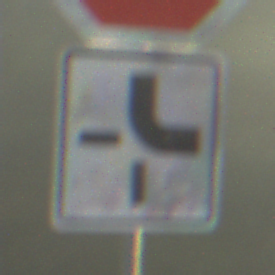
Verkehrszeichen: VerlaufVorfahrtsstrasse4
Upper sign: Stop
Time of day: SunriseSunset
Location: Outdoor (Nature)
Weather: PartlyCloudy
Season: Summer
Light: Natural